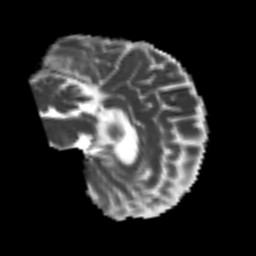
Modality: MD
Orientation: sagittal
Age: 47
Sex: male
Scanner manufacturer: siemens
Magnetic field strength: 3 T
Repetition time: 4.999 s
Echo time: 0.07946 s